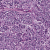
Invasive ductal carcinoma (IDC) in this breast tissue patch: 1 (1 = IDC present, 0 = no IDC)